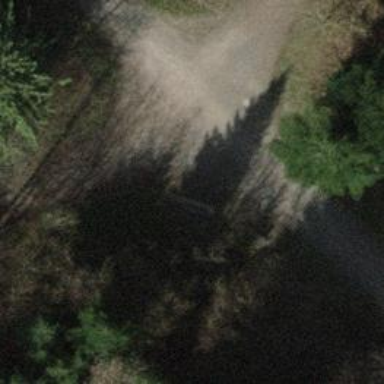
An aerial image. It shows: Brown bench.